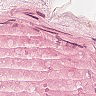
Metastatic tissue present: no